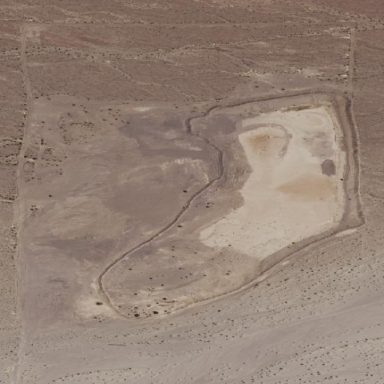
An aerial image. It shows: Quarry that contains sand and gravel resources.